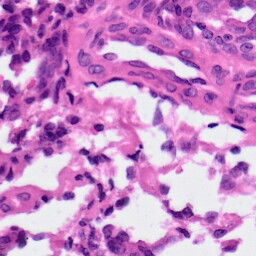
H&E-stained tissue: Ovarian